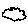
Label: cloud